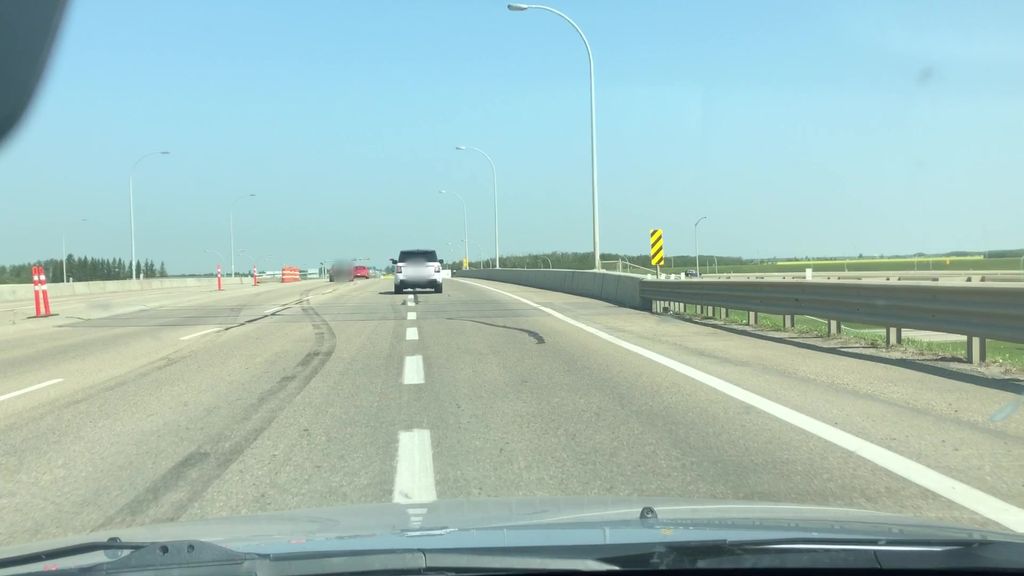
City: edmonton